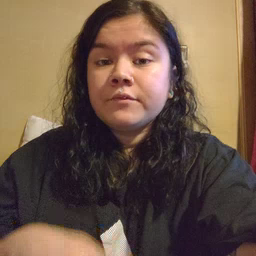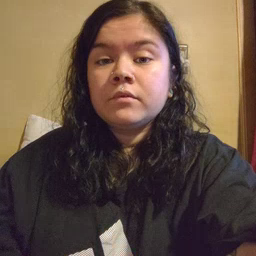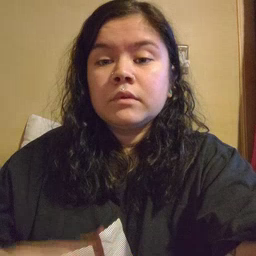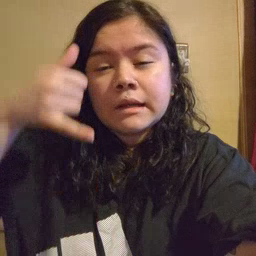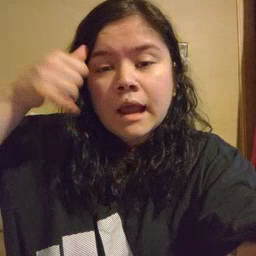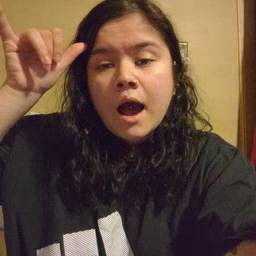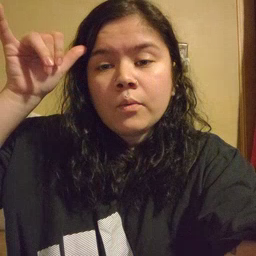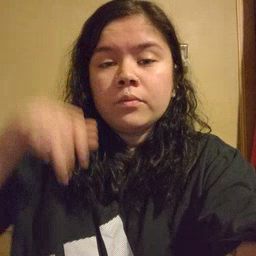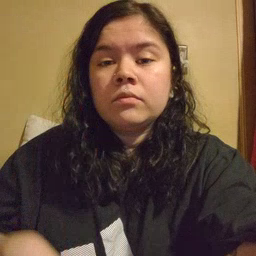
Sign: cow